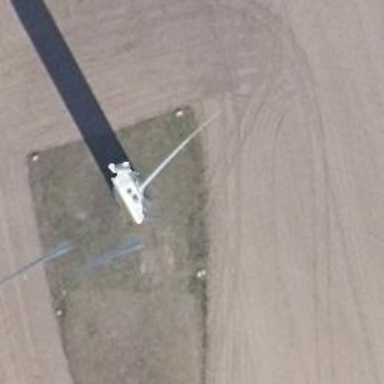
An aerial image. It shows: Wind turbine generating power.